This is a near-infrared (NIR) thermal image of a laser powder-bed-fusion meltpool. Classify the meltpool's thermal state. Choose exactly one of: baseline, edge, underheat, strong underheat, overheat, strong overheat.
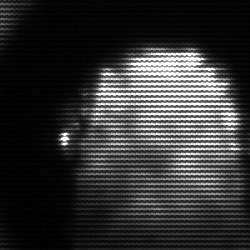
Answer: baseline